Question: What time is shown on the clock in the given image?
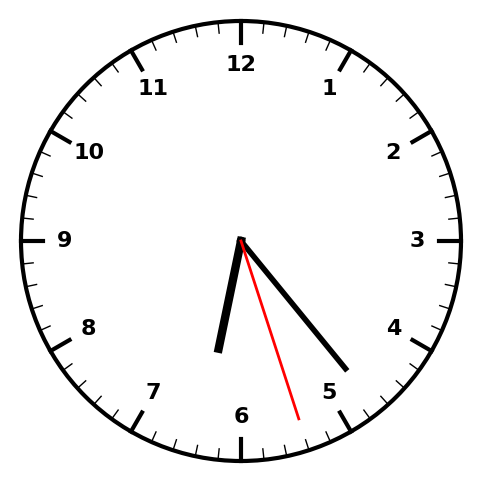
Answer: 06:23:27